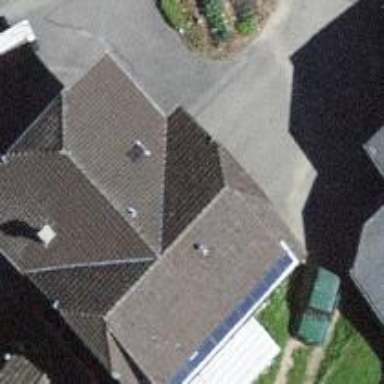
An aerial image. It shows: Residential building.